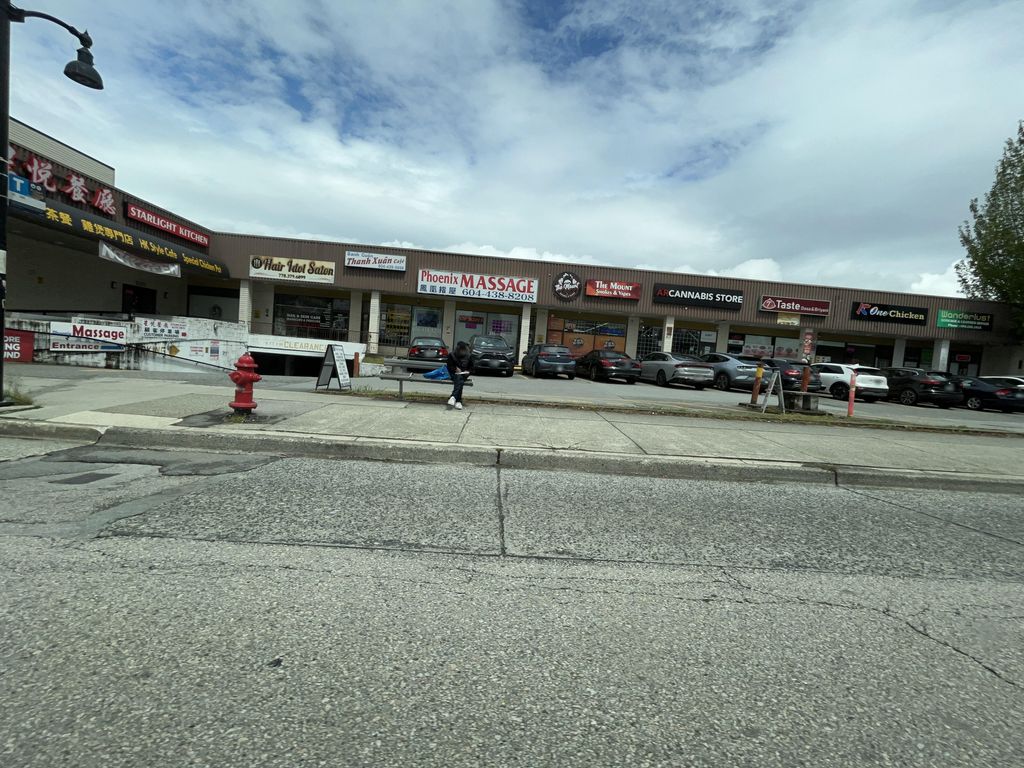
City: vancouver